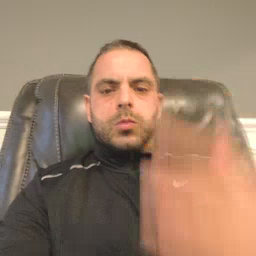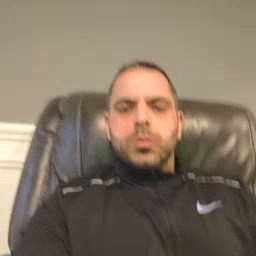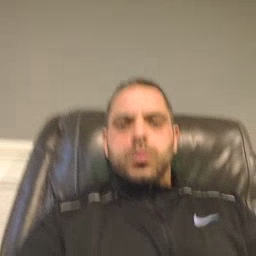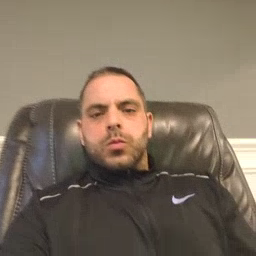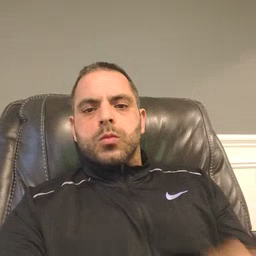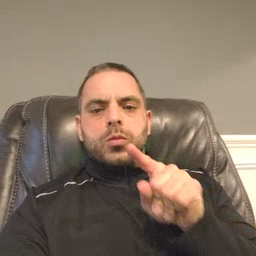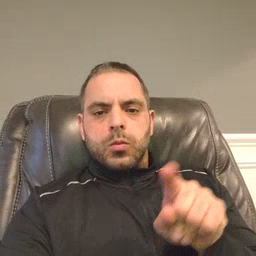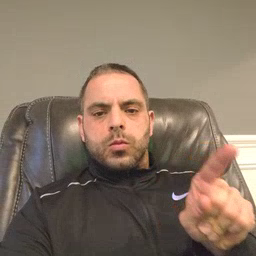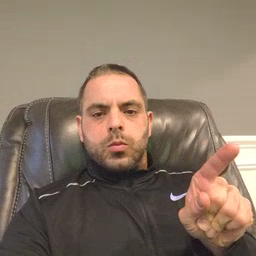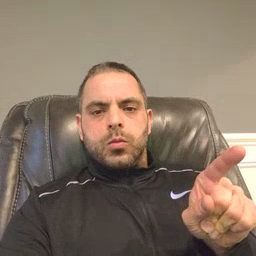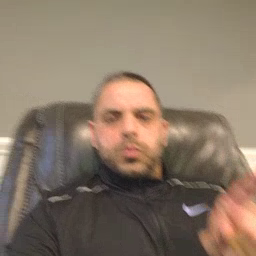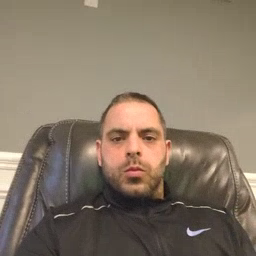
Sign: hesheit